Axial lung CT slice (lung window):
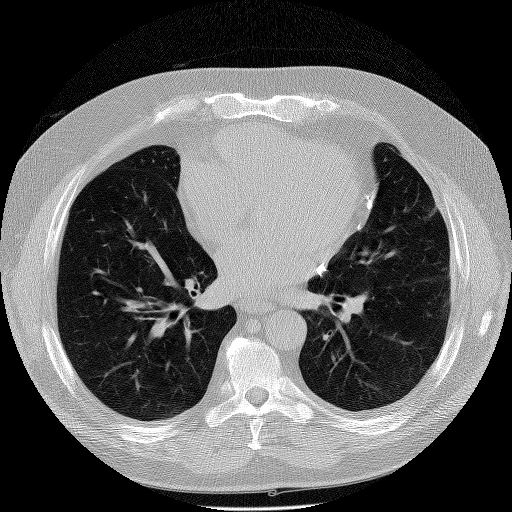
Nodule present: no